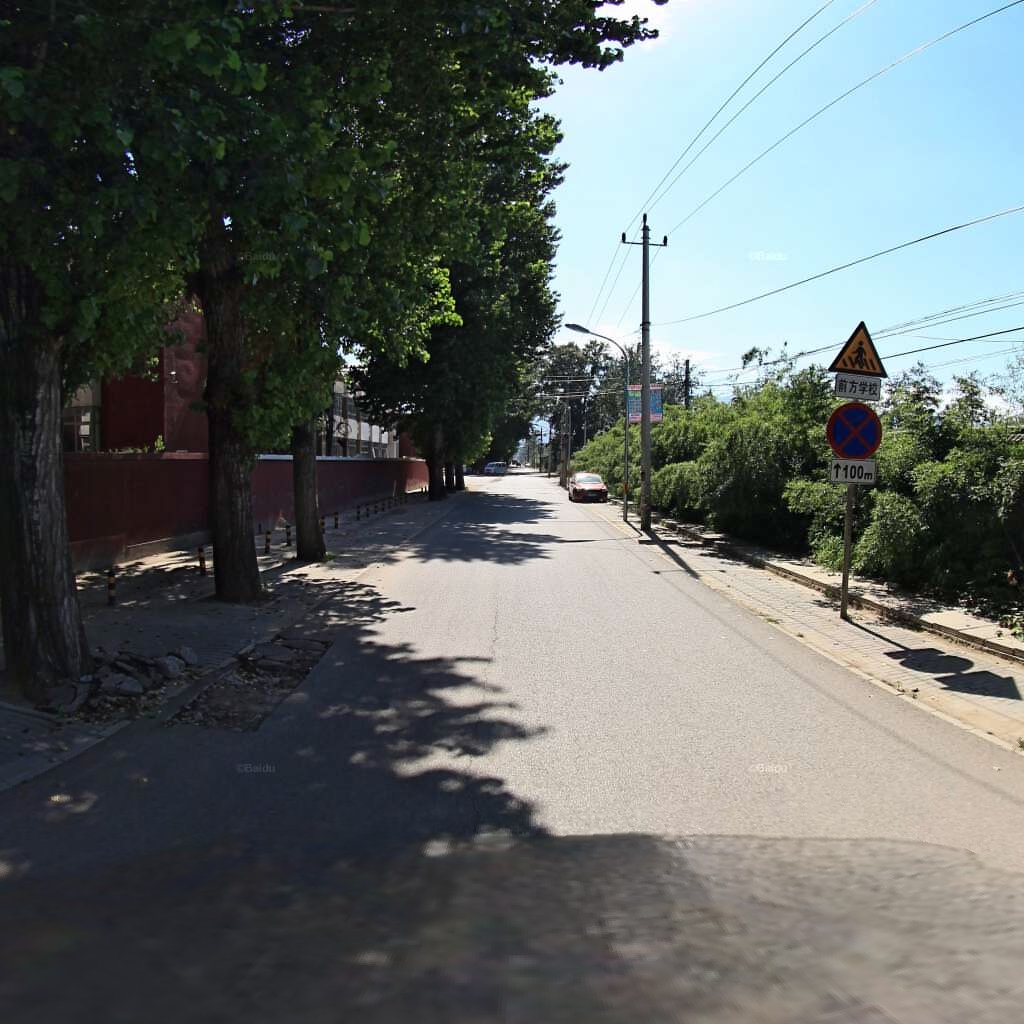
Region: Haidian
Road damage annotations: longitudinal crack